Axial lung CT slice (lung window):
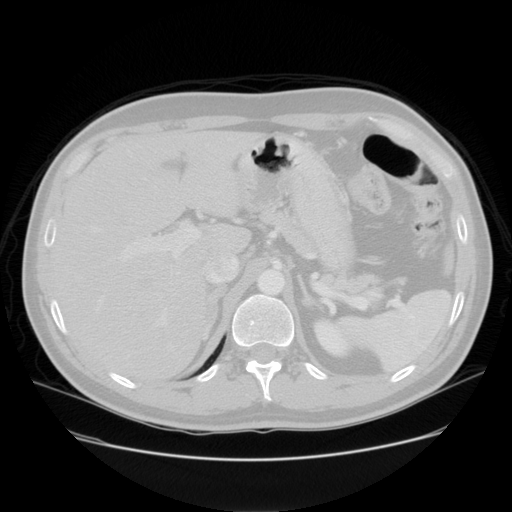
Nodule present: no